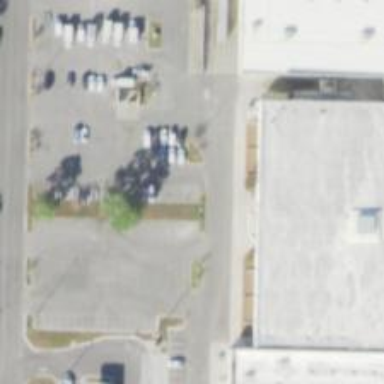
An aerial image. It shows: Parking space is available.